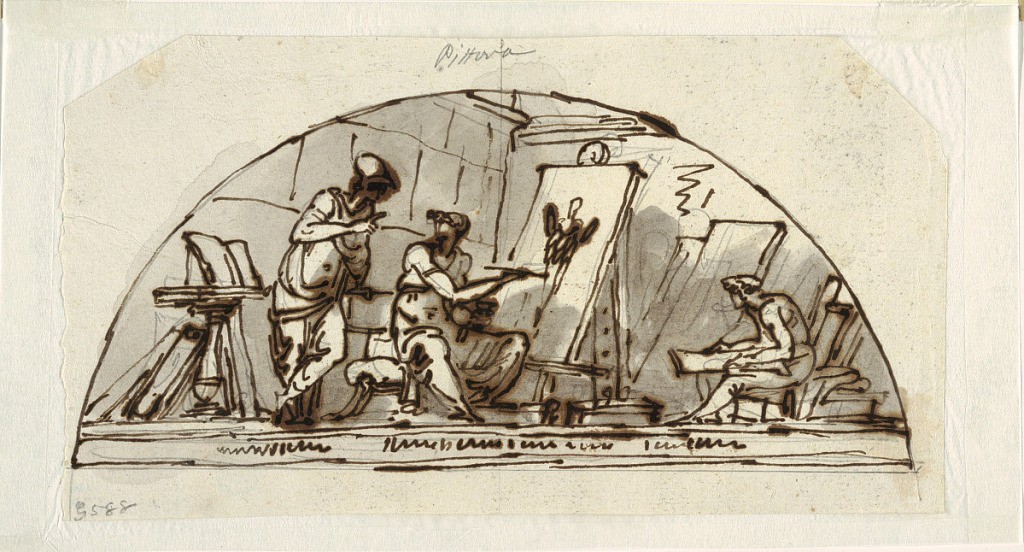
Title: Lunette with Allegory of Painting
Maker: Felice Giani, Italian, 1758–1823
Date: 1812–13
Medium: Pen and brown ink, brush and greyish-brown wash, black chalk, traces of graphite on laid paper.
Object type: Drawing
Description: Woman painting Diana of Ephesus has turned around to listen to Minerva. Apprentice draws at right.